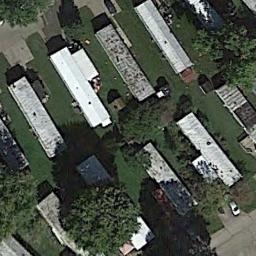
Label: mobile_home_park